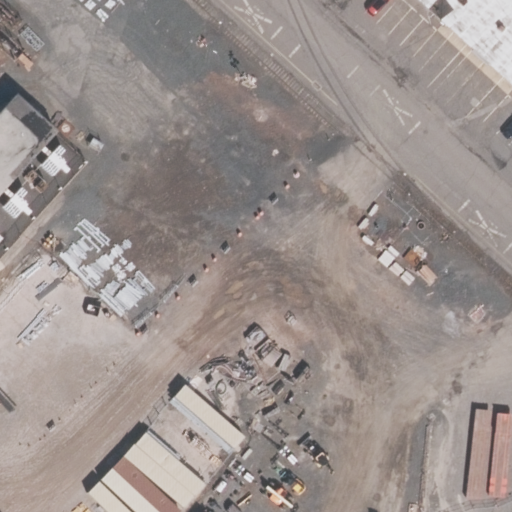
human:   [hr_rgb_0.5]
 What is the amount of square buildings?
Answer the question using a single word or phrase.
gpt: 0

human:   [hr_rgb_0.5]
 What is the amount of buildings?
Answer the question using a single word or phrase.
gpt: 1

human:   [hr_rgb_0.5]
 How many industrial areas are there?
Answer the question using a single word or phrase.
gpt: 1

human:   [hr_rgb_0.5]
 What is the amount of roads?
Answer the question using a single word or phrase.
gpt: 1

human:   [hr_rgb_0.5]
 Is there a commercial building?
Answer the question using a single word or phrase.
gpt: yes

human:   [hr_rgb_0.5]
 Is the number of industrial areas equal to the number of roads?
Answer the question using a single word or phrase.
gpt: yes

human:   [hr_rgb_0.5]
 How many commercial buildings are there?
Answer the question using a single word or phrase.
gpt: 1

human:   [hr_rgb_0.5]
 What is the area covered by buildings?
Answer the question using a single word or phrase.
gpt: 1329m2

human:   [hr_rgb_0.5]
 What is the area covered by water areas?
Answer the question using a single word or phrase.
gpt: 0m2

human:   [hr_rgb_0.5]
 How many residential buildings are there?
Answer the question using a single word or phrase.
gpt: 0

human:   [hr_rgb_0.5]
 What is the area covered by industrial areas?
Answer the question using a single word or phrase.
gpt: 10583m2

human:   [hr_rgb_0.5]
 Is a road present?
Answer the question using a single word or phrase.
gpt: yes

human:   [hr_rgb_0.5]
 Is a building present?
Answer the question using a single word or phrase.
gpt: yes

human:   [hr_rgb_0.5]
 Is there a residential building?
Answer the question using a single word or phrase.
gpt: no

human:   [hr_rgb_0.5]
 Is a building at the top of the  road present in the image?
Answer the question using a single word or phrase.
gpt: yes

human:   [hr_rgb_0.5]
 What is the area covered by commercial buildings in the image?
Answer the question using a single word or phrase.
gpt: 1329m2

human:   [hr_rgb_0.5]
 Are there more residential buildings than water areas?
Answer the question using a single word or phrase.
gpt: no

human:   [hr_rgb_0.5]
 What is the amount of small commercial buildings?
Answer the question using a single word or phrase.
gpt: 0

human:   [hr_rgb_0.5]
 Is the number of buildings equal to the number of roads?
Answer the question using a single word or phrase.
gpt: yes

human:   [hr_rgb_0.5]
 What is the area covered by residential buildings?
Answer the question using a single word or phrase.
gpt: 0m2

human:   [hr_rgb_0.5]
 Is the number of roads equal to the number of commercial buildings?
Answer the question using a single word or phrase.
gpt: yes

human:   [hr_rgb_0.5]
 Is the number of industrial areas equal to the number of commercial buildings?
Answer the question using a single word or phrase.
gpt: yes

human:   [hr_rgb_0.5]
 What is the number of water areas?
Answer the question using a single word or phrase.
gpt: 0

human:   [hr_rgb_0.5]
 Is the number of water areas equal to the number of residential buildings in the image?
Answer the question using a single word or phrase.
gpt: yes

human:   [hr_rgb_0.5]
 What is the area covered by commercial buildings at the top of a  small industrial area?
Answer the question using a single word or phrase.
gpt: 0m2

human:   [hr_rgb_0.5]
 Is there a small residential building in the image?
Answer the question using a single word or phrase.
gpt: no

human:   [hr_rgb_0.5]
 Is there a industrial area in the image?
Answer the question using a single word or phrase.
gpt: yes

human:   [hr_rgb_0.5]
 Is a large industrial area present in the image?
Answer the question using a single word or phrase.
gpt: yes

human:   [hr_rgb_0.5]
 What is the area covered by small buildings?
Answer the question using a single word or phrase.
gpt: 0m2

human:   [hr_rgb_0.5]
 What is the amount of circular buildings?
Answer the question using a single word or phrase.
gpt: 0

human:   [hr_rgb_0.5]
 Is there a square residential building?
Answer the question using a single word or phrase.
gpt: no

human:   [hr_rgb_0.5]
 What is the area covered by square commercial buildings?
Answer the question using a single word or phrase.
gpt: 0m2

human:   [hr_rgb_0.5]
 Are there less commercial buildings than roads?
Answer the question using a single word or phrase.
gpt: no

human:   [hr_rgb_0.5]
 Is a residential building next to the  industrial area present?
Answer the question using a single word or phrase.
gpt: no

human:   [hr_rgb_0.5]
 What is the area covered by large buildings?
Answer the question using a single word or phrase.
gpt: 1329m2

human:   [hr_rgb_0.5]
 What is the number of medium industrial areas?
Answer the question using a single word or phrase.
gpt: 0

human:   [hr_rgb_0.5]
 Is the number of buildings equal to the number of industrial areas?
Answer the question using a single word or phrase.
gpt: yes

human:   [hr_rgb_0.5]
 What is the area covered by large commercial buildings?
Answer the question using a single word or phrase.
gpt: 1329m2

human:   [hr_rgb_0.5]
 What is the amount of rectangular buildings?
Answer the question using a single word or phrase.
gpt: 0

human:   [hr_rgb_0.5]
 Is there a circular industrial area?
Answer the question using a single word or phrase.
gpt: no

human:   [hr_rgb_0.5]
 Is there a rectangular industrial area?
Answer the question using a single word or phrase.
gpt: yes

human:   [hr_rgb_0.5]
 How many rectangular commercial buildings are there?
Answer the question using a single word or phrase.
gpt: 0

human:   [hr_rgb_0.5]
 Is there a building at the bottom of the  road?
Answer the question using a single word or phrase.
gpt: no

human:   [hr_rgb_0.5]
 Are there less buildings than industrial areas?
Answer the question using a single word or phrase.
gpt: no

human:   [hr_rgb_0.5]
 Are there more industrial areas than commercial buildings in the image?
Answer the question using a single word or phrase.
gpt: no

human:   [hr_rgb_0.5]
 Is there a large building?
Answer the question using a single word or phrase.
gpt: yes

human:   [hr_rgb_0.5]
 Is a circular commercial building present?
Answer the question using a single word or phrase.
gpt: no

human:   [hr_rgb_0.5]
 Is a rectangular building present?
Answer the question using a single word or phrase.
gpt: no

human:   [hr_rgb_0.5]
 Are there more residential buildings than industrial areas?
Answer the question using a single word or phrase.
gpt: no

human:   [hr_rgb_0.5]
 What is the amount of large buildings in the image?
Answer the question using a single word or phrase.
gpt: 1

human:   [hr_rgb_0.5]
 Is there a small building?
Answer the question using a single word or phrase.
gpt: no

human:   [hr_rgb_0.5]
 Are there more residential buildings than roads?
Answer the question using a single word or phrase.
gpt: no

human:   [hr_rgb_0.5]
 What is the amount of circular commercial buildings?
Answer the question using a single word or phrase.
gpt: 0

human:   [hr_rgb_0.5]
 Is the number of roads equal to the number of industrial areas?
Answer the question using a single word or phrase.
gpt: yes

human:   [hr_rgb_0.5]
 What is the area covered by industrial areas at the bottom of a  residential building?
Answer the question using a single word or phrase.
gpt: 0m2

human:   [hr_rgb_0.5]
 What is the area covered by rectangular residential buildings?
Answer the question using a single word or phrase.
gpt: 0m2

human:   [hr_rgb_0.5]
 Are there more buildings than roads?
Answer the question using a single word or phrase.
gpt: no

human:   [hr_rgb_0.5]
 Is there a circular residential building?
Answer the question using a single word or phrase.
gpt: no

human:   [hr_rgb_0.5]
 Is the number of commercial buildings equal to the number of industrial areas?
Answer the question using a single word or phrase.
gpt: yes

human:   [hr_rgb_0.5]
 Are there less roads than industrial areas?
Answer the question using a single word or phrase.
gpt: no

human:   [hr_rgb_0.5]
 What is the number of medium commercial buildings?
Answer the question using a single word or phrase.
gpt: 0

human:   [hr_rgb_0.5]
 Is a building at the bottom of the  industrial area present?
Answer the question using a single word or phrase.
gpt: no

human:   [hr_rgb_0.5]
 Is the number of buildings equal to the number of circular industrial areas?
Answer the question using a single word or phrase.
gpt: no

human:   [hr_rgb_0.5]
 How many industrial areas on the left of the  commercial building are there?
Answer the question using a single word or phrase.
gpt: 0